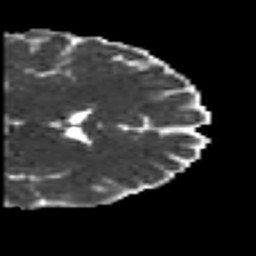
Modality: MD
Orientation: coronal
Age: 20
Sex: male
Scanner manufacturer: siemens
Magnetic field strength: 3 T
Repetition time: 7 s
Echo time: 0.0926 s